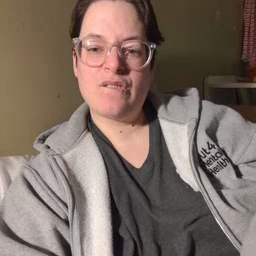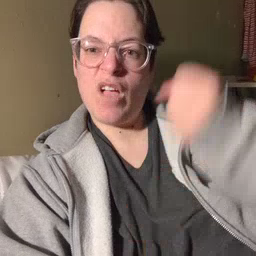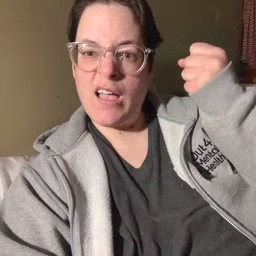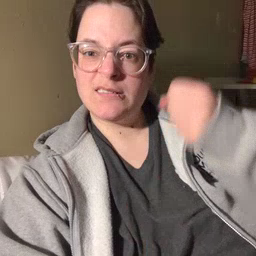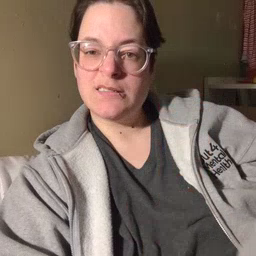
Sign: fast